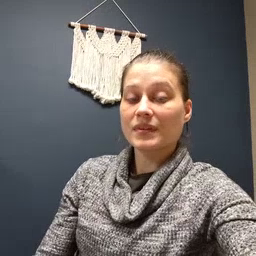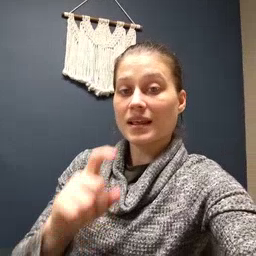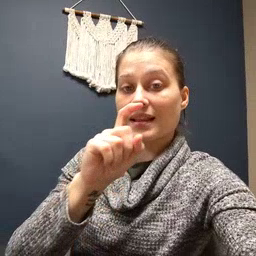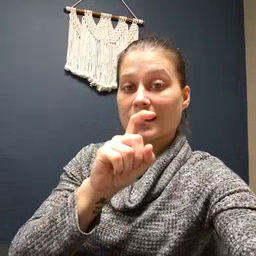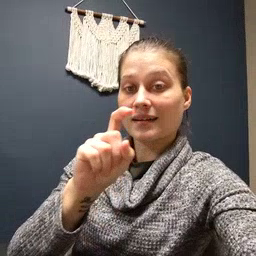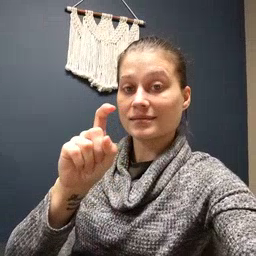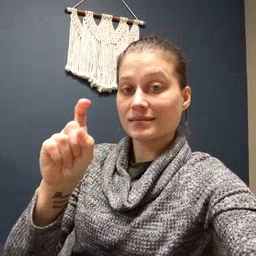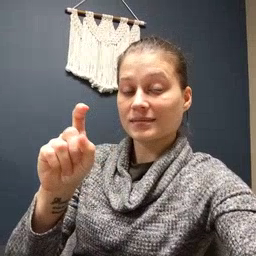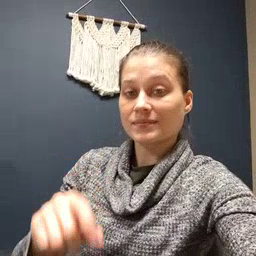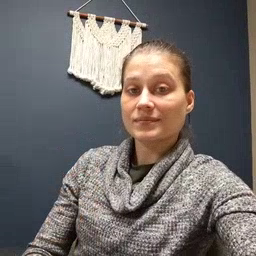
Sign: closet